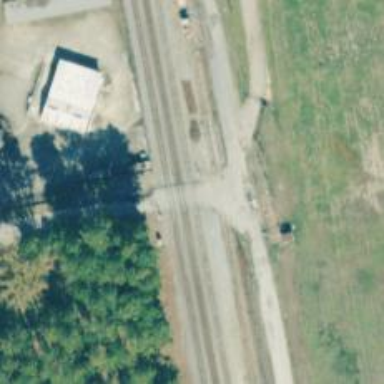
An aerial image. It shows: Level crossing with lights at railway intersection.